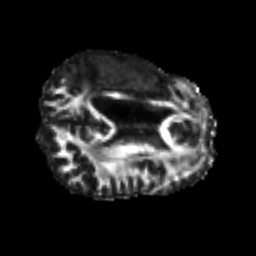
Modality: FA
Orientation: axial
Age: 50
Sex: male
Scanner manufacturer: siemens
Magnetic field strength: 3 T
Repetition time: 4.987 s
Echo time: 0.0792 s